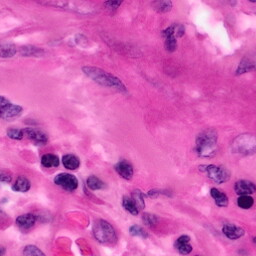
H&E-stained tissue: Pancreatic